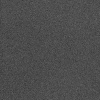
Atmospheric dust classification: dusty